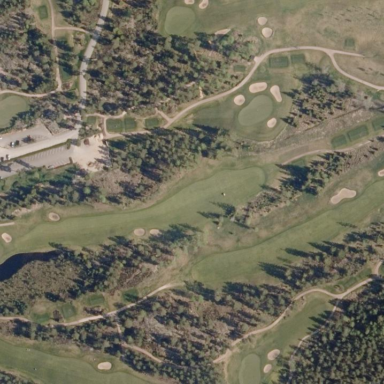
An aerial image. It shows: Grassy area designated as golf fairway.